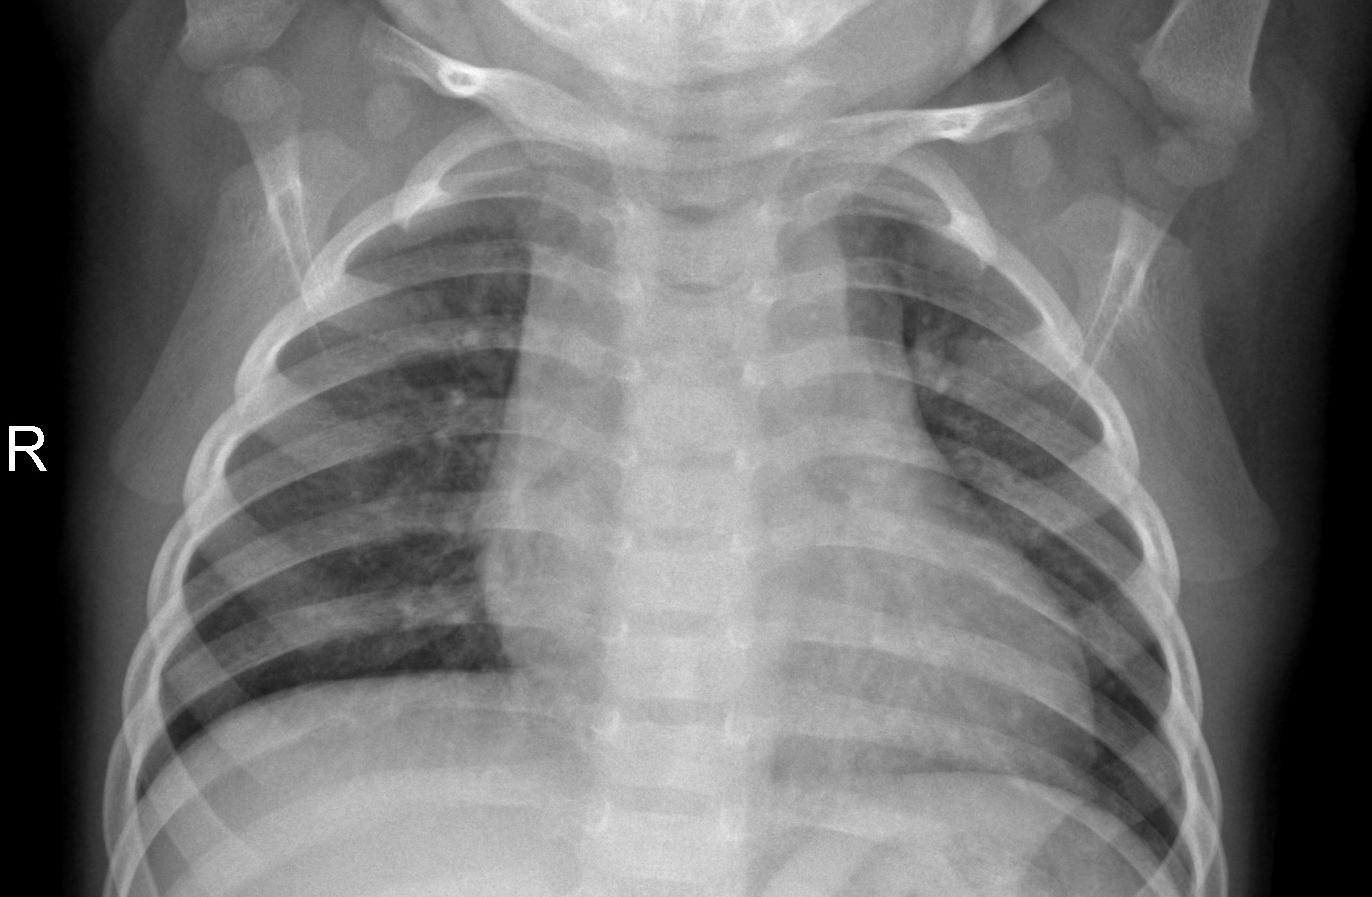
Diagnosis: PNEUMONIA